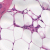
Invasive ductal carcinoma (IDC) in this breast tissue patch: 0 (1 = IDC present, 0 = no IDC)